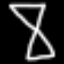
Label: hourglass